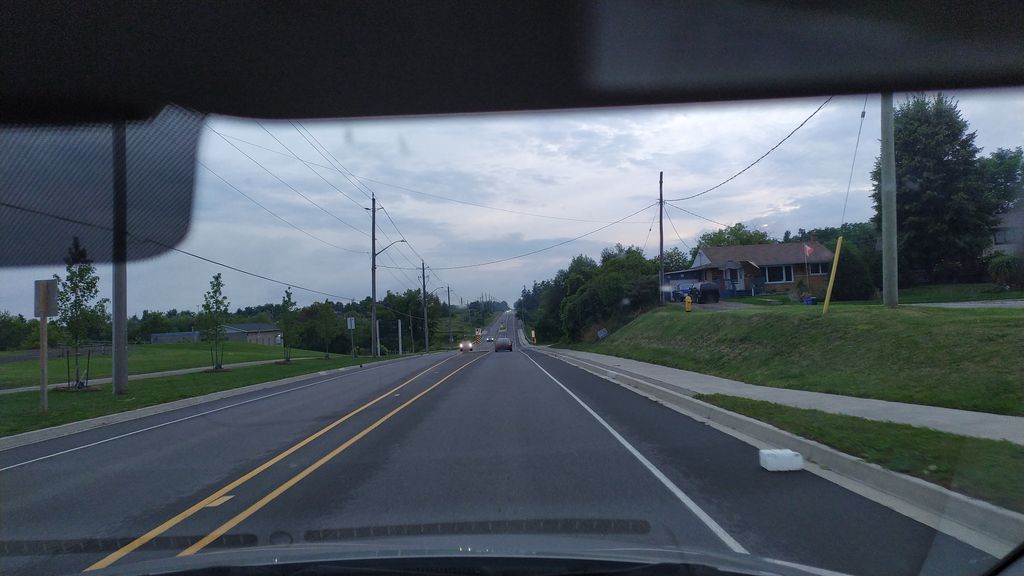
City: kitchener-waterloo